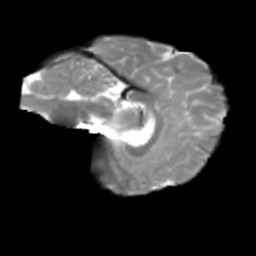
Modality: T2w
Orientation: sagittal
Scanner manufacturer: siemens
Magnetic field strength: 3 T
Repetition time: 4 s
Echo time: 0.0594 s